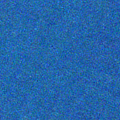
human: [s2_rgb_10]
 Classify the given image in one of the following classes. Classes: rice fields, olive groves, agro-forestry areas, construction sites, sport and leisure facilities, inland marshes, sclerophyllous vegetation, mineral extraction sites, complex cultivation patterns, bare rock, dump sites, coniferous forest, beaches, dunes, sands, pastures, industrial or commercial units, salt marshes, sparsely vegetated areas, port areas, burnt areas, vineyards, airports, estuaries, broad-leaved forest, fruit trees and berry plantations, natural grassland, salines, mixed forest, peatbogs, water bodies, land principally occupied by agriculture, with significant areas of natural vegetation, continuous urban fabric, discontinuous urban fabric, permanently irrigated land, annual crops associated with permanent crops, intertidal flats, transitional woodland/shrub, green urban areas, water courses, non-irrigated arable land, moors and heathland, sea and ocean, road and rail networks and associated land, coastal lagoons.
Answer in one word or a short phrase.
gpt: sea and ocean